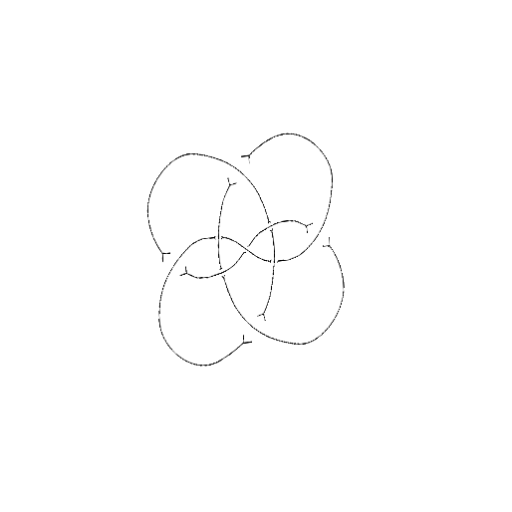
Crossing number: 9